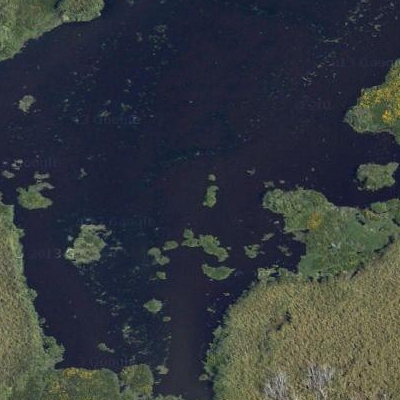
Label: RiverLake